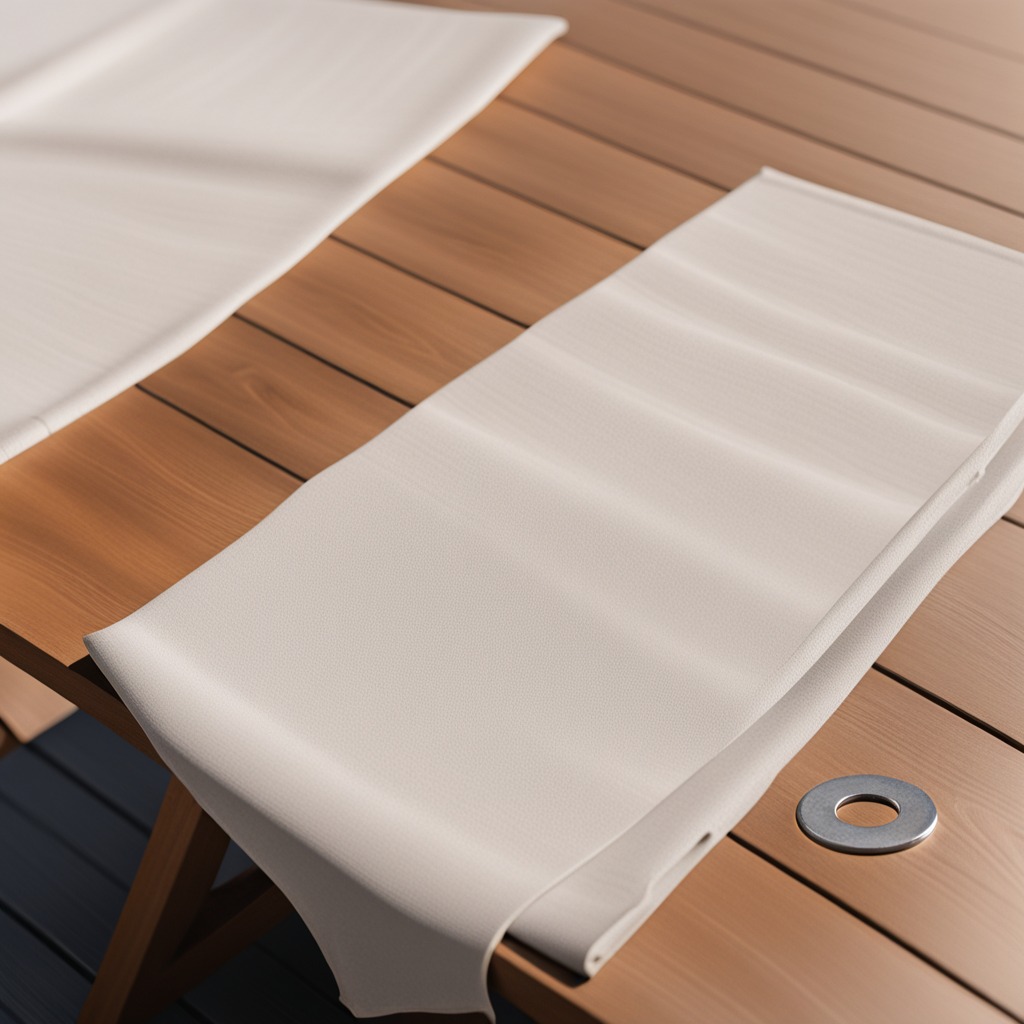
A flat metal washer is lying on the wooden table.